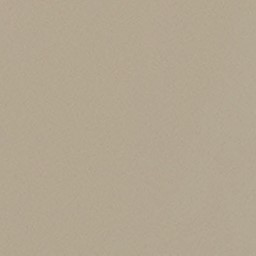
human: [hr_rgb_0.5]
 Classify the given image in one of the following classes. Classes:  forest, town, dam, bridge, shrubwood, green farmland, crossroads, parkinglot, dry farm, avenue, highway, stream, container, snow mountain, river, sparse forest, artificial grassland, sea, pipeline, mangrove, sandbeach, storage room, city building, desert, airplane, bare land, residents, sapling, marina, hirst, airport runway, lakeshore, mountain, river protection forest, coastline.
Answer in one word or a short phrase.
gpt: desert